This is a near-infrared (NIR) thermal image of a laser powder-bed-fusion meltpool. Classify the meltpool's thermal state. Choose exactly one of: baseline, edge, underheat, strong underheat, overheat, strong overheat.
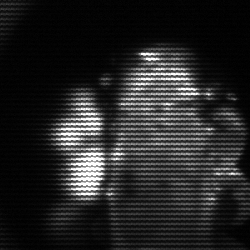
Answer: strong underheat